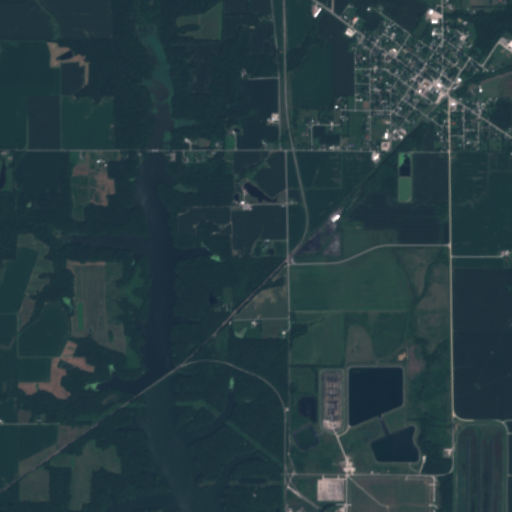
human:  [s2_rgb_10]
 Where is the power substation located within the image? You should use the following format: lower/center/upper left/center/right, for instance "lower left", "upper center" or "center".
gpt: The power substation is located in the lower right of the image.
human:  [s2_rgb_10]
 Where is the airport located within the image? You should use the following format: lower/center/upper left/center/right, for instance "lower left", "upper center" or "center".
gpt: There is no airport in the image.